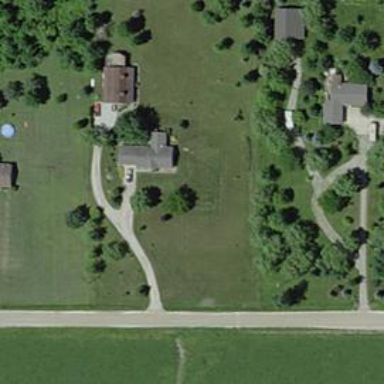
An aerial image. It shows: Driveway.